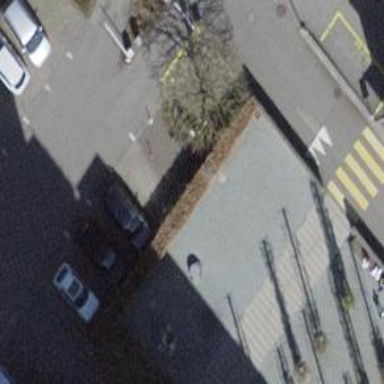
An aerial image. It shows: Bicycle parking area with racks.